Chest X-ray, PA view. Patient: 42 years old, sex M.
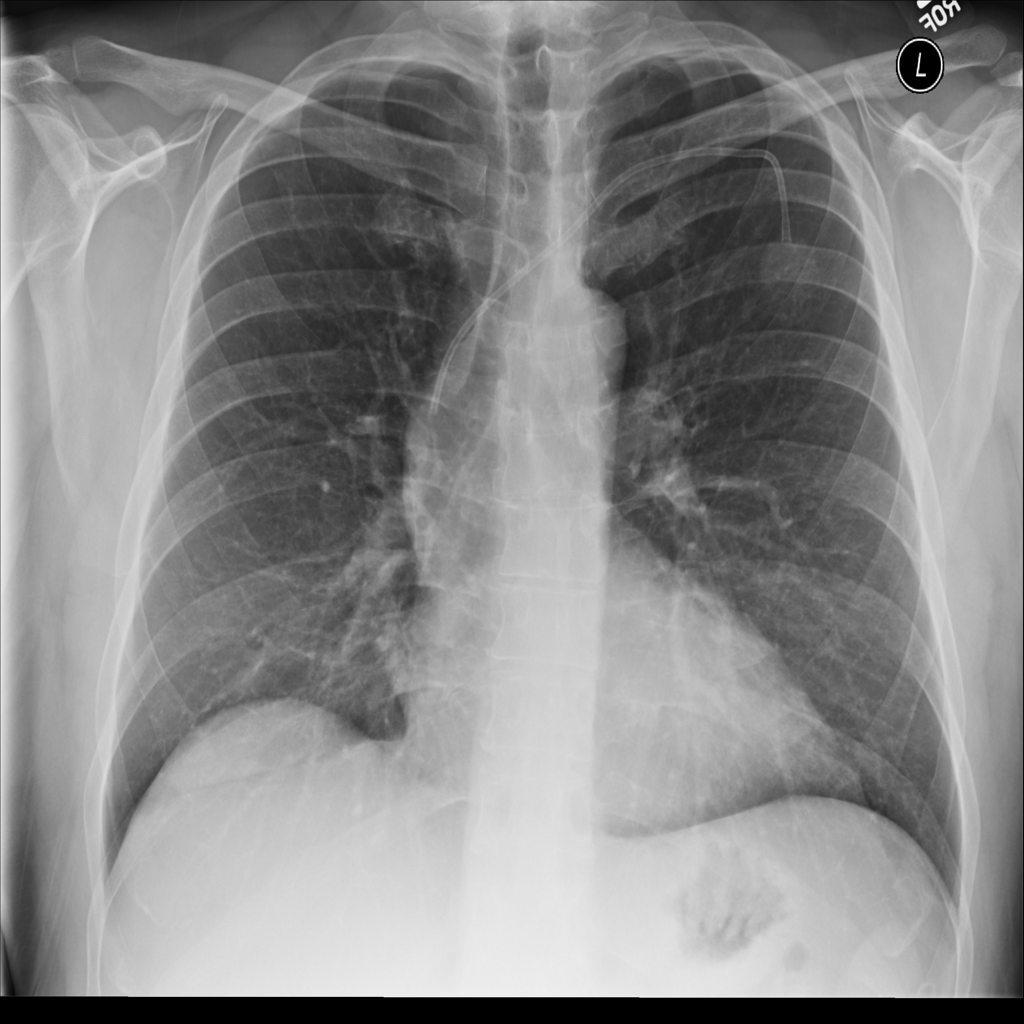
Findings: No Finding